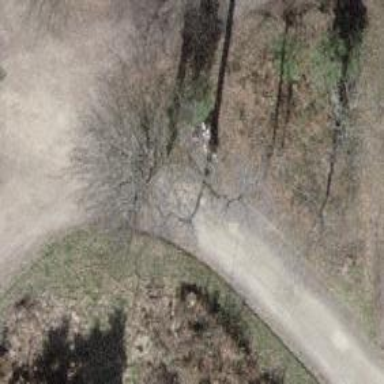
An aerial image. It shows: Brown bench in the vicinity.